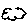
Label: cloud